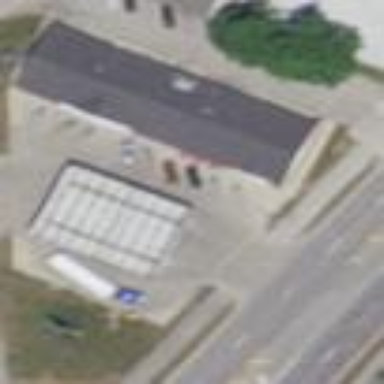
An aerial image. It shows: Fuel station.